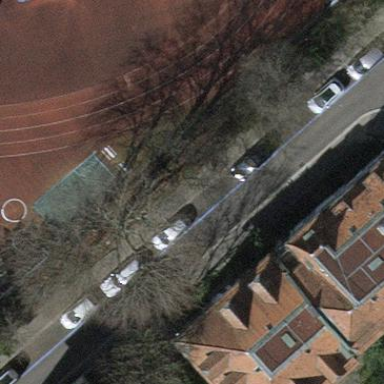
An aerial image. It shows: Parking lane.